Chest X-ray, AP view. Patient: 32 years old, sex M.
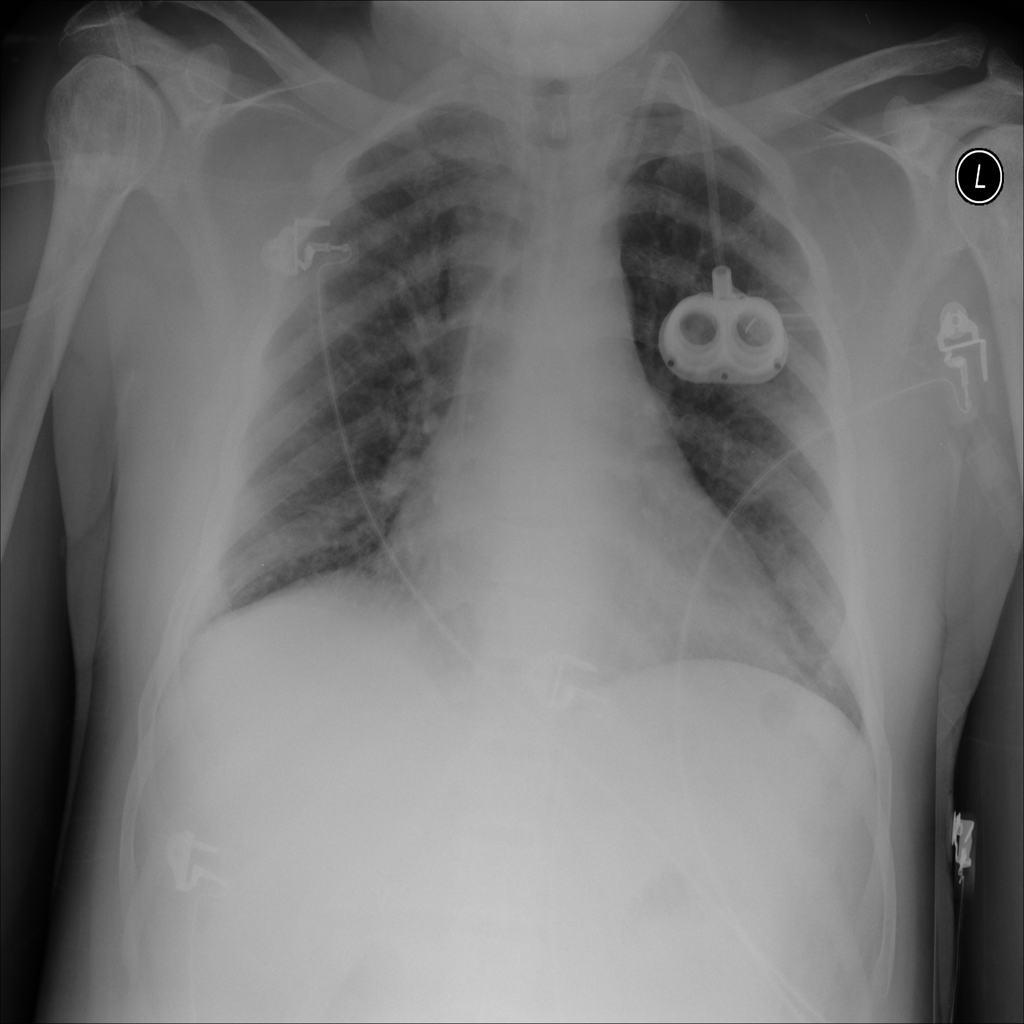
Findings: No Finding